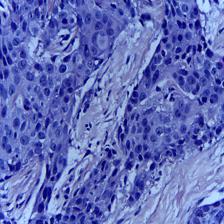
Diagnosis: OSCC